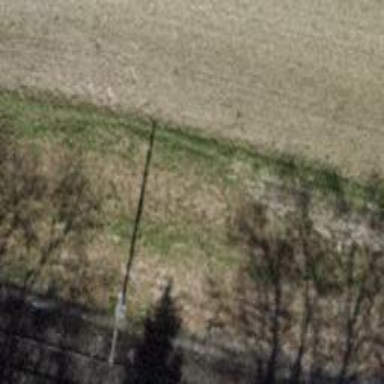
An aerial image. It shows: Hedge barrier.